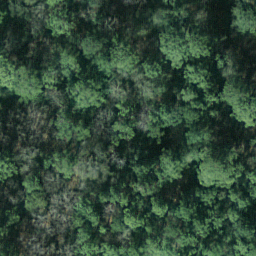
Label: forest